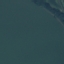
Land use / land cover: SeaLake